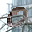
Label: 0